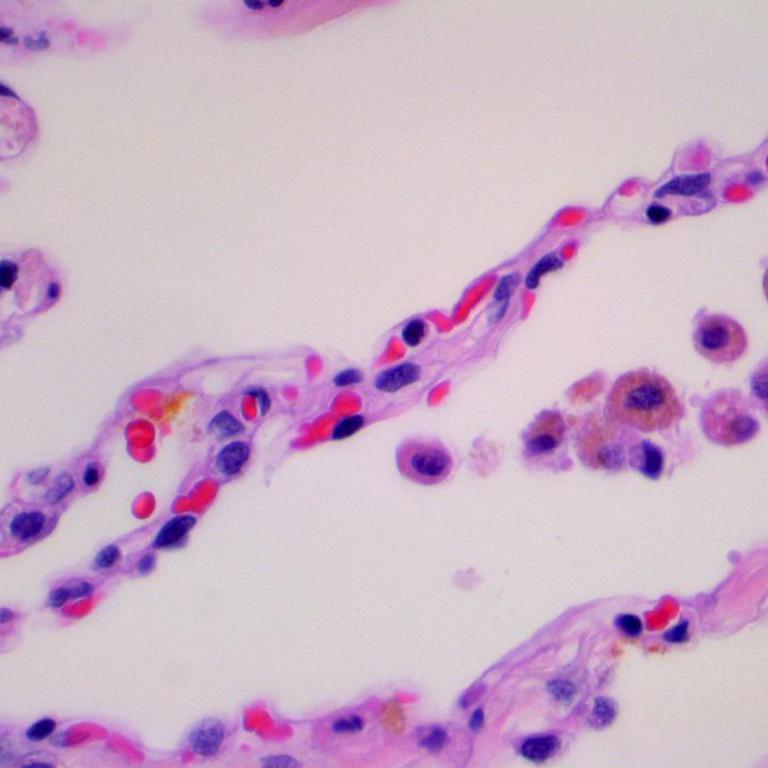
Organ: lung
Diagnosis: benign